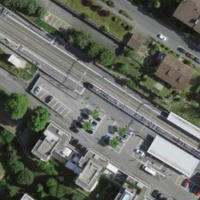
EUNIS habitat code: 57
Species observed at this site:
Podarcis muralis